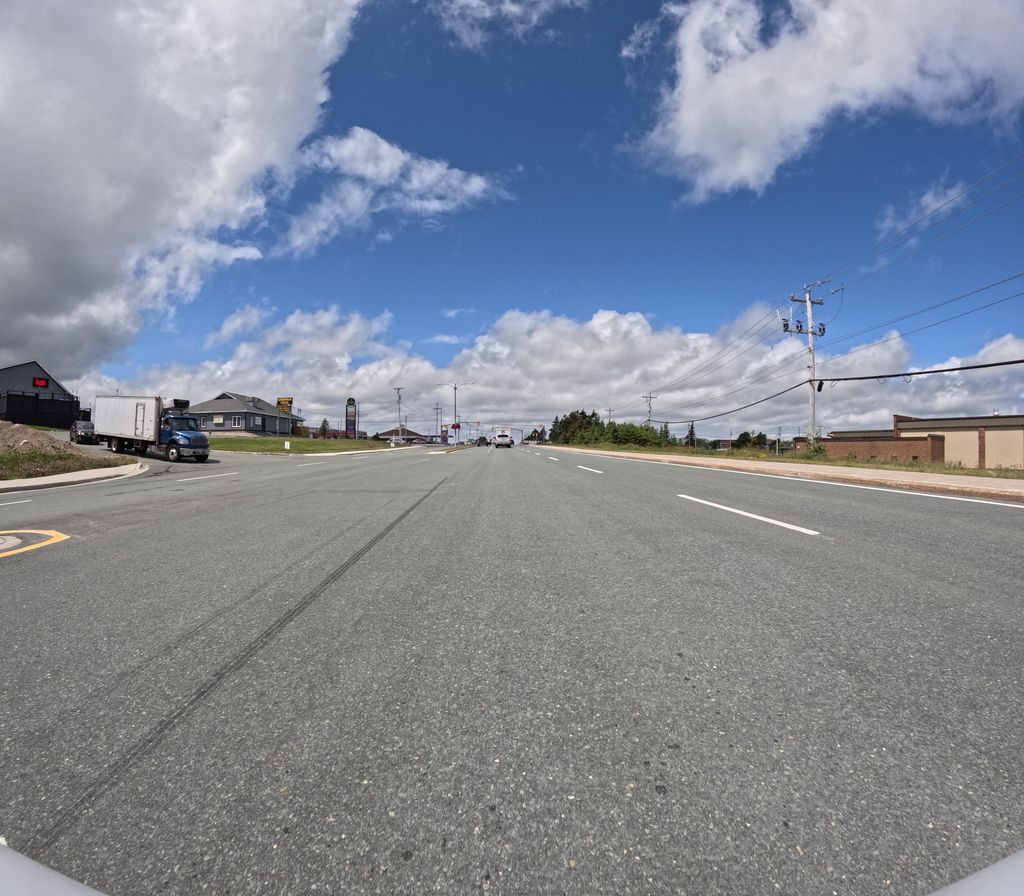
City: st_johns